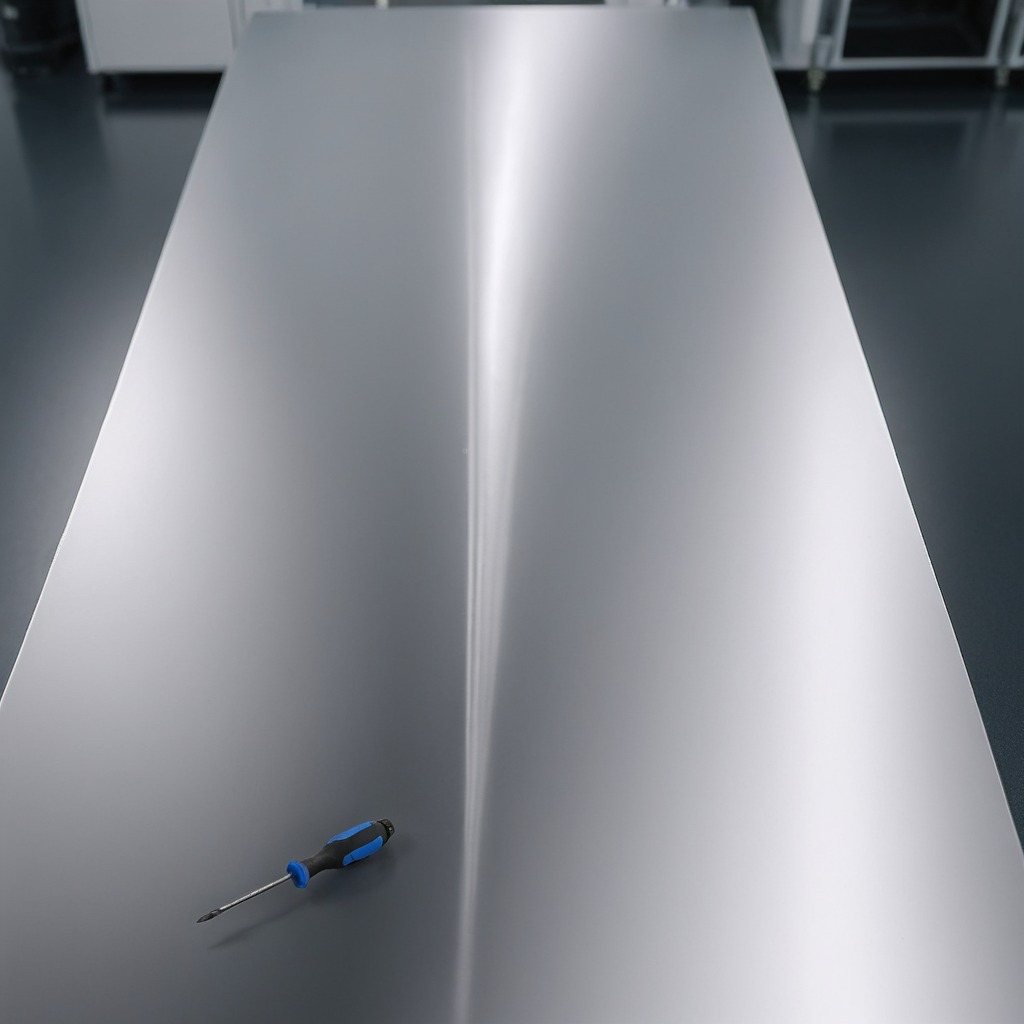
A screwdriver is lying on the stainless steel table in a high-end prototyping lab.